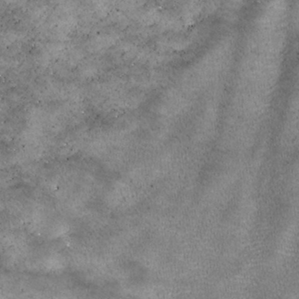
Label: non_frost